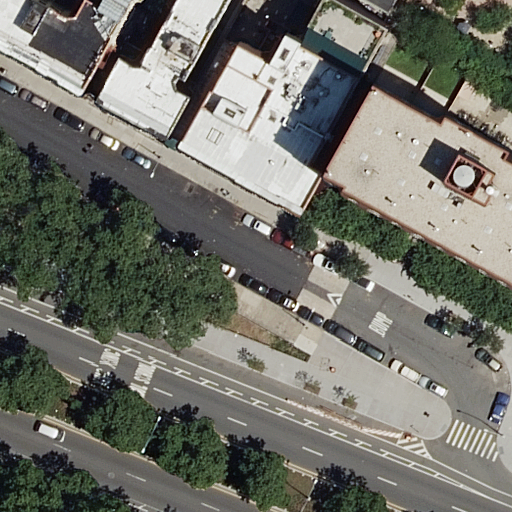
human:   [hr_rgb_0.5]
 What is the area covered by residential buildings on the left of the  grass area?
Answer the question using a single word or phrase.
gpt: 1240m2

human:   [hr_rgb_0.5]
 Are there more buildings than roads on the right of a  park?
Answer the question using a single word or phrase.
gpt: no

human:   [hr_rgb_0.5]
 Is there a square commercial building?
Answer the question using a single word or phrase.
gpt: no

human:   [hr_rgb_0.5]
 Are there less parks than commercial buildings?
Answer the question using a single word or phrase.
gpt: no

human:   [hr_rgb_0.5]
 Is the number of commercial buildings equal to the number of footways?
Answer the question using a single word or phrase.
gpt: no

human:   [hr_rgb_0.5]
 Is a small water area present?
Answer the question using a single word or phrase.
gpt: no

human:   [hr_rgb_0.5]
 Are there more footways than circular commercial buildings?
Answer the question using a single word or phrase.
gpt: yes

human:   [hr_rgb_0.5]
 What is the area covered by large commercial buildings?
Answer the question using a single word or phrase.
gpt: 0m2

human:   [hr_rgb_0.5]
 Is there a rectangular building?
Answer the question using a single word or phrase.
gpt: yes

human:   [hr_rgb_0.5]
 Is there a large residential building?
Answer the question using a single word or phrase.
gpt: yes

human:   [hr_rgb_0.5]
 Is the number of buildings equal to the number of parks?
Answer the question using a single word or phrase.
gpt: no

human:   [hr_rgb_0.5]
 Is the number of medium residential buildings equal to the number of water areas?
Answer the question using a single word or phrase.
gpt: no

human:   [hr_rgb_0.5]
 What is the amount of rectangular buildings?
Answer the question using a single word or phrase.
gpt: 1

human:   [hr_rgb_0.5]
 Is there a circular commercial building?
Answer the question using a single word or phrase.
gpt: no

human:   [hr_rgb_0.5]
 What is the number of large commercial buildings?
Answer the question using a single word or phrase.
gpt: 0

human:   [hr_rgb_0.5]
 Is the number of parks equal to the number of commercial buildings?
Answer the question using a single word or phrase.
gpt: no

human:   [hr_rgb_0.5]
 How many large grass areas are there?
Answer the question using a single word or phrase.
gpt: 0

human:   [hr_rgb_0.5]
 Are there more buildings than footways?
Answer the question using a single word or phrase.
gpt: yes

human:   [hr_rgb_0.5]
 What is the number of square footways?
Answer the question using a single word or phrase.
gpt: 0

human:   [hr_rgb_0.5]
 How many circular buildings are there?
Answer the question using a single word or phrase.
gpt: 0

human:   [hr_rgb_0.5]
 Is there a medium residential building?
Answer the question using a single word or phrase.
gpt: yes

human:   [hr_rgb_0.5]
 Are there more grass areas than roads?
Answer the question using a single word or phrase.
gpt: no

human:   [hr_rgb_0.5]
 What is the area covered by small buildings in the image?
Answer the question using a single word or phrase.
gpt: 39m2

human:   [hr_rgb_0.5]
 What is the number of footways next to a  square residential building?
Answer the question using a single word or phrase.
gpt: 0

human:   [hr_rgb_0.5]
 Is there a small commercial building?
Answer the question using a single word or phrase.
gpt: no

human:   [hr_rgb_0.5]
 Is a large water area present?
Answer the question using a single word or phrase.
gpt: no

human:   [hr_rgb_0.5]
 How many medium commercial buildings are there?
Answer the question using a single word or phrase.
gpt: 0

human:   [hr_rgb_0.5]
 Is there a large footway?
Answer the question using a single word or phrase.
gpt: yes

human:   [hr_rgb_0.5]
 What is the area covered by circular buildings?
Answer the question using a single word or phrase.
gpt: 0m2

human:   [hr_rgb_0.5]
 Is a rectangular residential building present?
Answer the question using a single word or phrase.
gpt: yes

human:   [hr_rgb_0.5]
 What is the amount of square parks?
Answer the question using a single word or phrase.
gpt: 0

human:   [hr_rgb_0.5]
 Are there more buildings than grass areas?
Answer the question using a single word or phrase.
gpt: yes

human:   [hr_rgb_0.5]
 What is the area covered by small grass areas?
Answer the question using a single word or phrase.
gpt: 0m2

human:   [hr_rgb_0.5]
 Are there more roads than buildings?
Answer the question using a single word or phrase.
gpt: yes

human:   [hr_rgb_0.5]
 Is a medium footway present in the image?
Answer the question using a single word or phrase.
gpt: no

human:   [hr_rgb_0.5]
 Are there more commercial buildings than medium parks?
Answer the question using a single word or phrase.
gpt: no